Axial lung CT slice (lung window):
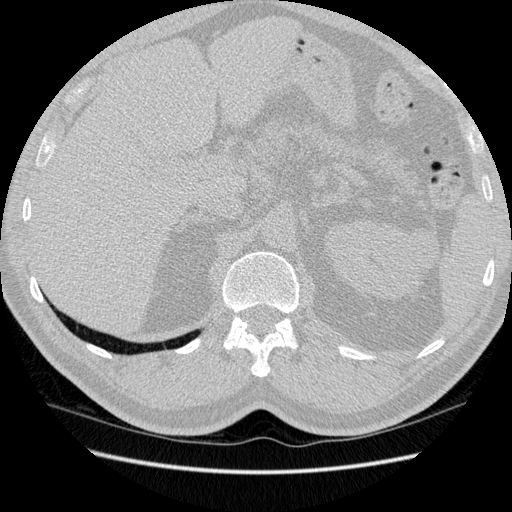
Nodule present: no